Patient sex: M
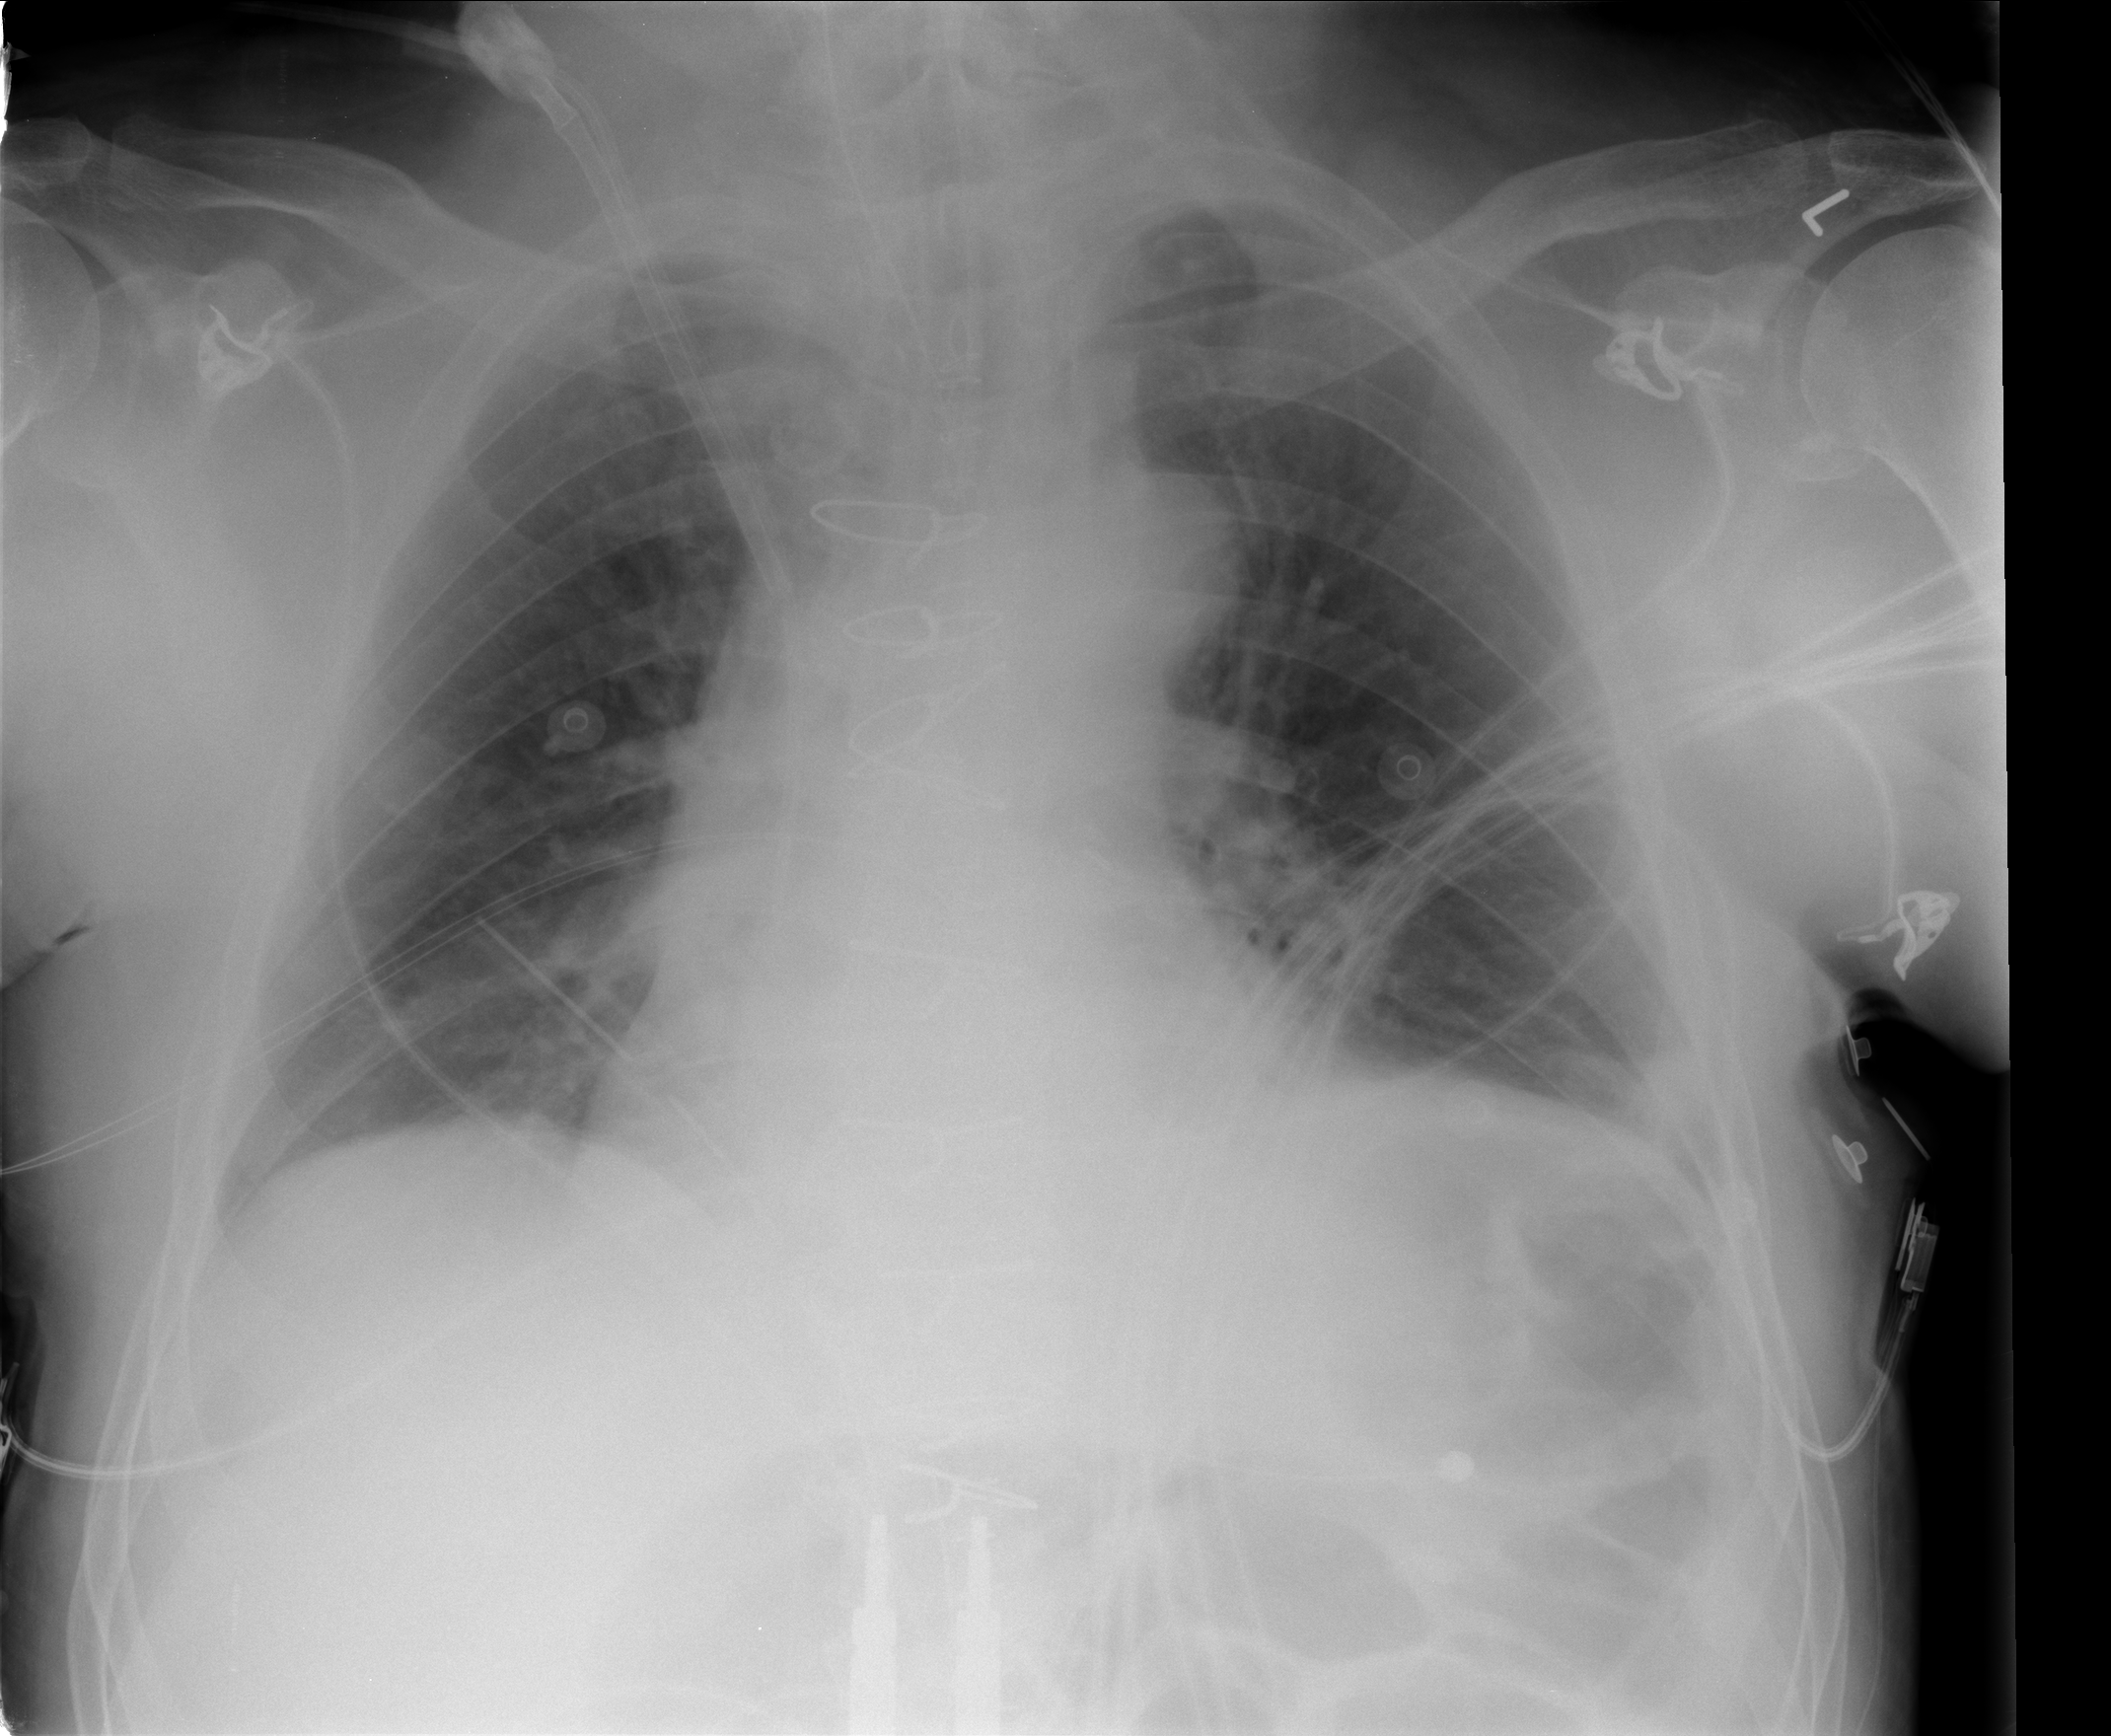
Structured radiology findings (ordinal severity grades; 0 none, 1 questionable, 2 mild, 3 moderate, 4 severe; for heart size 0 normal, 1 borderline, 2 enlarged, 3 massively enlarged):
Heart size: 0
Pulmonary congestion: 2
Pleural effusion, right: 0
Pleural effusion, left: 0
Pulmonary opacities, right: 0
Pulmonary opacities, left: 0
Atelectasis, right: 2
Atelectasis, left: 2